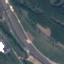
Land use / land cover: Highway